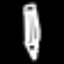
Label: pencil